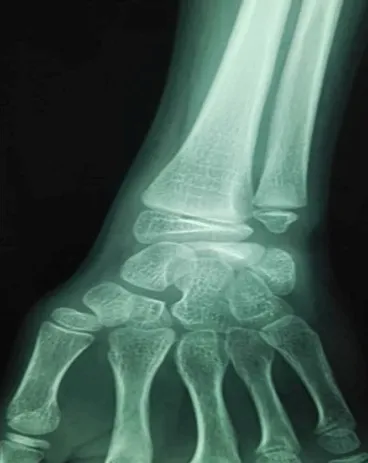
Face radiograph shows collapse of the lunate.
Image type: radiology (x_ray)